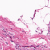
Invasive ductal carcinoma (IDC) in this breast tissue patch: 0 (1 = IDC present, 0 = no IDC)